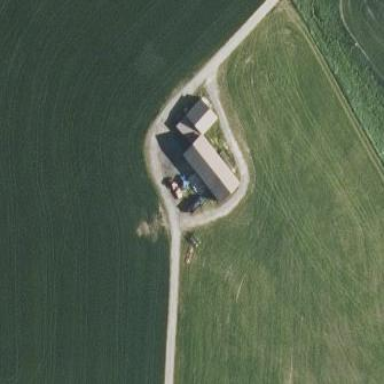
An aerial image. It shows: Farmyard area.